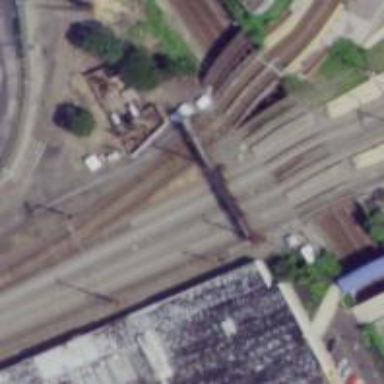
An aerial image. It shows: Abandoned railway spur.